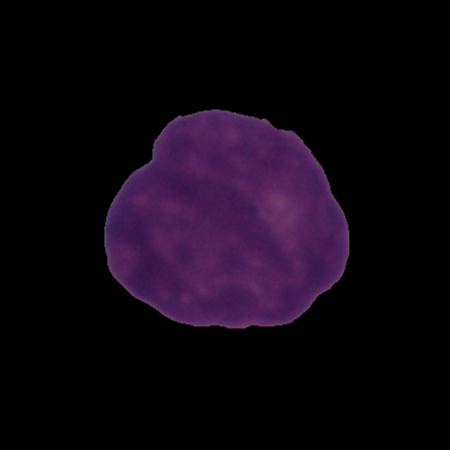
Label: cancer